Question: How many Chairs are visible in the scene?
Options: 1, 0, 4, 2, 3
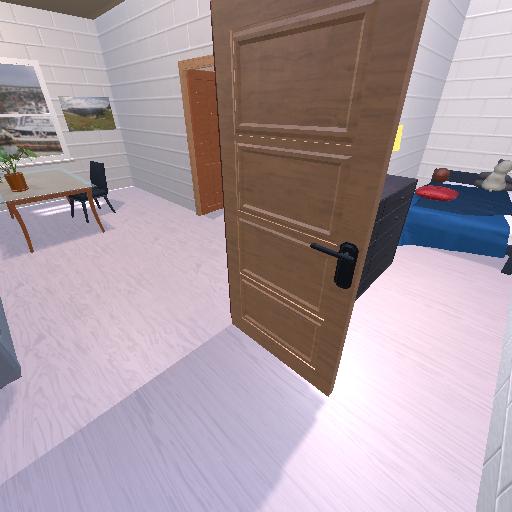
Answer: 1